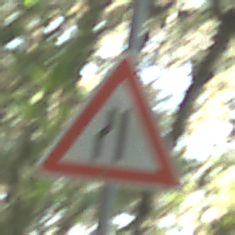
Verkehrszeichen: EinseitigVerengteFahrbahnLinks
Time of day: Midday
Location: Outdoor (Nature)
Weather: Clear
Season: NotSpecified
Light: Natural